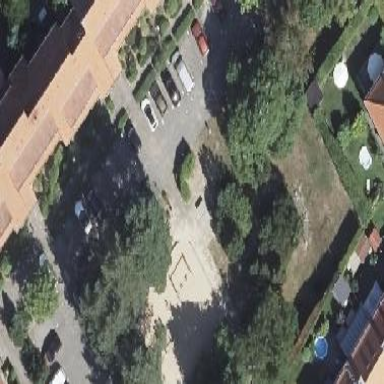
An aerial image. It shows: Playground area for leisure land.